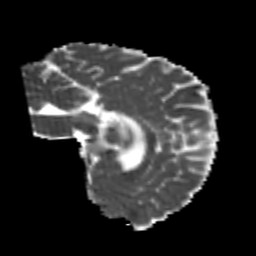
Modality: MD
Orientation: sagittal
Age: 24
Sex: male
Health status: healthy
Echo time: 0.074 s